Question: In my signup page, I do validation using both JavaScript and PHP.
However, people can see my JavaScript validation functions by viewing the source of the web page. It contains input fields names, ids etc.

So, is it safe that anybody can see them ?
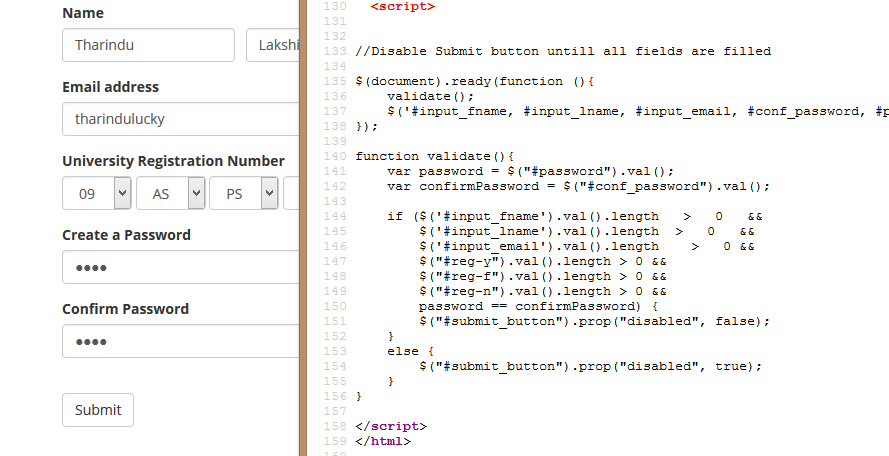
Answer: The validation functions you've quoted don't reveal any information that it seems like you need to keep secret (quite the opposite, actually, telling people what is and isn't required is useful and could make its way to the UI). So they're "safe" in that they don't reveal anything confidential.
If you have validation functions that use information or techniques that you want to keep secret, you'll need to move them to the server, as they wouldn't be "safe" as they'd be revealing confidential information.
You can make it for people to understand your client-side validation functions by using an aggressive minifier/obfuscator, such as Google Closure Compiler in advanced mode. But you can't make it impossible: If the browser can read the code, people using the browser can read the code.
---
And just because we're talking about client-side validation, the usual warning: Even though you're validating client-side, you still have to validate server-side. Users can bypass your client-side code and send in invalid information.